Question: I have a UISplitviewController app that's structured like the picture in this question:
<URL>
When I click on either Game #1 or Game #2, their respective game run.
However, if I click on the second game (either #1 or #2), I get this
error:
How can I check to see if there's already an existing Cocos2d scene
and replace it when the second game is clicked? Ideally, I think I should keep both games running so
the user can click back to the other game. Is
this possible?
I tried to simply replace this line: [director runWithScene:scene];
with this line: [director replaceScene:scene];
Unfortunately, I get an error CCTextureAtlas.m, in method:
-(void) drawNumberOfQuads: (NSUInteger) n fromIndex: (NSUInteger) start {...}

[Update]
I think I might need to stop the scene so everything is cleaned up properly. When I click on my Help screen, for example, my controller's viewWillDisappear gets called. This does not happen when switching between Cocos2d view controllers.
---
After following these <URL>, and only creating the EAGLView once, I almost have it working, but I get a black screen for the second scene. Note that I do briefly see the new scene.
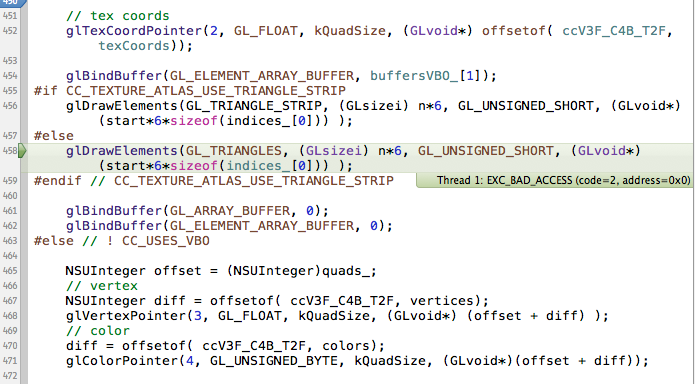
Answer: > How can I check to see if there's already an existing Cocos2d scene
and replace it when the second game is clicked?
'''
if ([[CCDirector sharedDirector] runningScene] == nil) {
[[CCDirector sharedDirector] runWithScene:sceneToRun];
} else {
[[CCDirector sharedDirector] replaceScene:sceneToRun];
}
'''